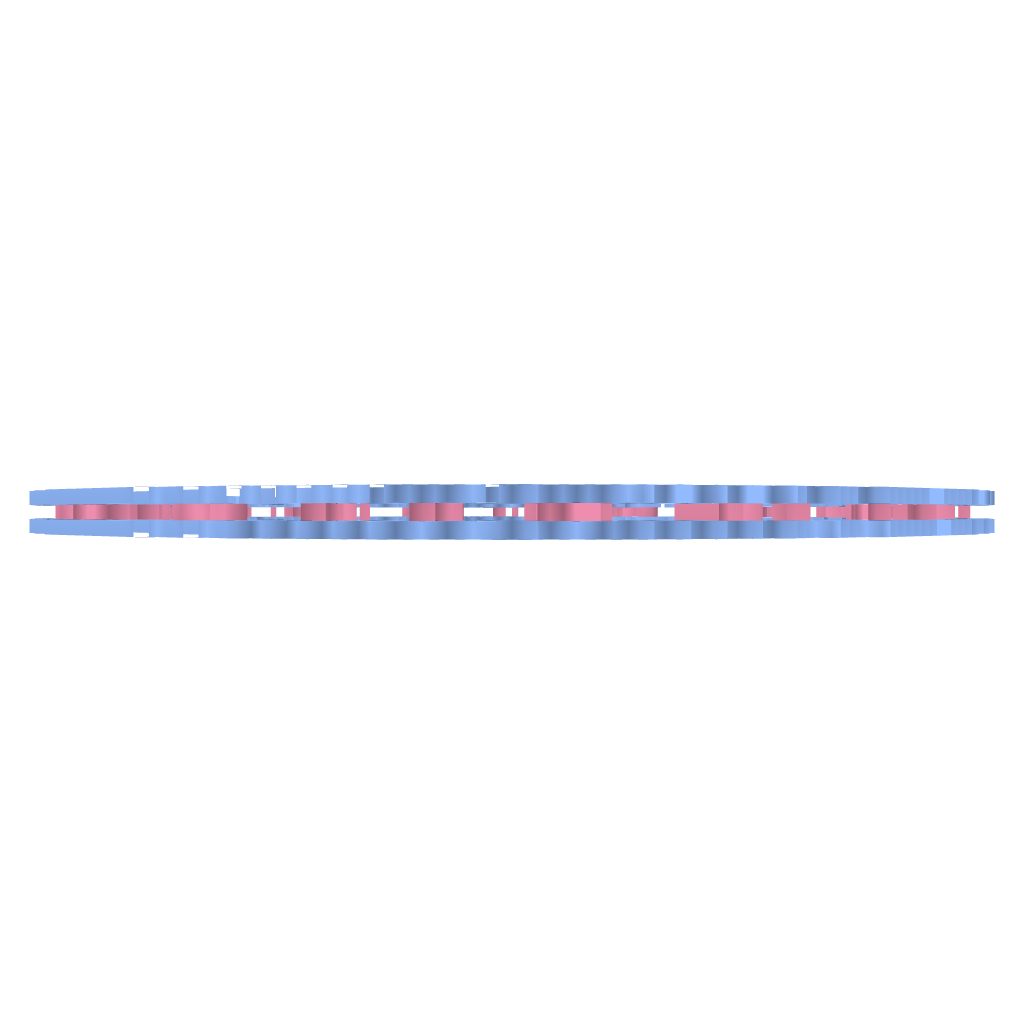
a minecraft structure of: The magic circle